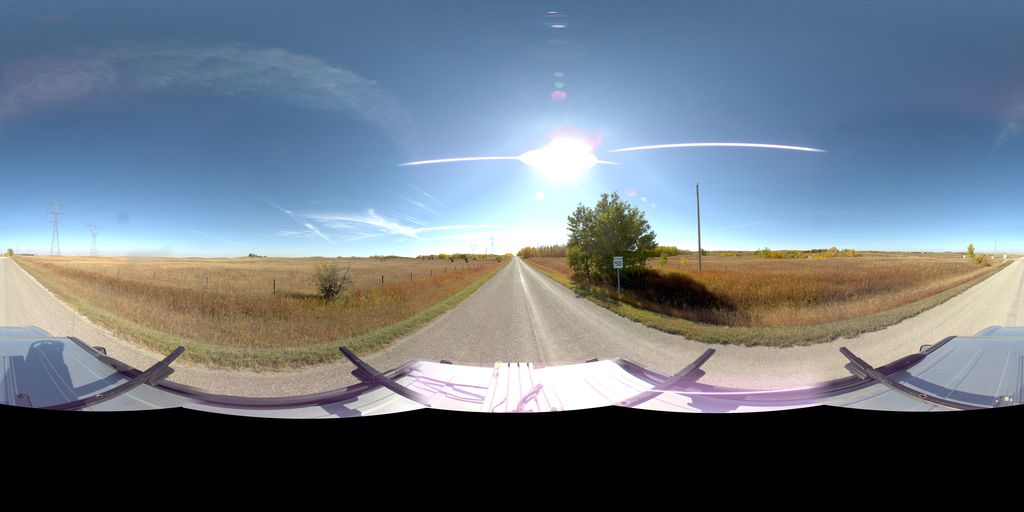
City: calgary